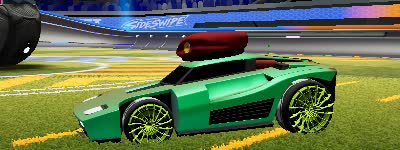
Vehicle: breakout